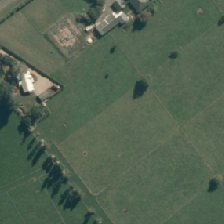
Land cover: shortrotation_cropland